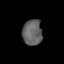
Tissue: lung
Cell type: Epithelial cells
Senescence score: 0.21
Nuclear area (px): 488
Mean DAPI intensity: 99.227